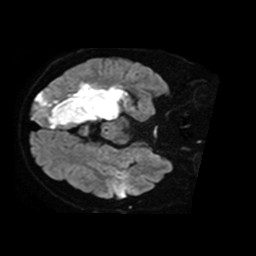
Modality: TRACE
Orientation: axial
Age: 54
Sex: male
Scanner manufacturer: philips
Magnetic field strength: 1.5 T
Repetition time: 3.506 s
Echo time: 0.09257 s